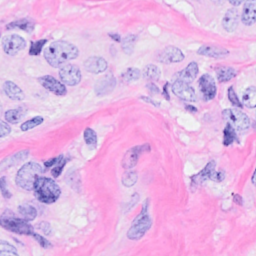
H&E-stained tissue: Breast